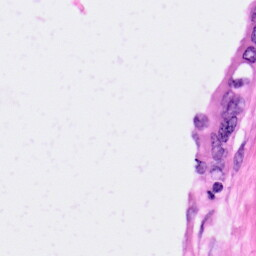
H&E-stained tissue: Pancreatic